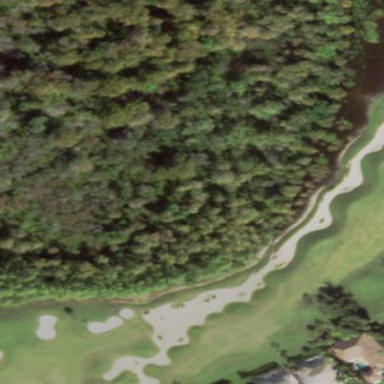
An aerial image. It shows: Sandy area is golf bunker.